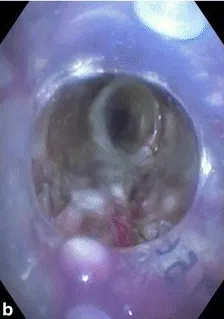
Supplemental Digital Content 4. Newly placed proximal silicon tracheal stent. B; Three telescoped tracheal stents.
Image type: pathology (fish)